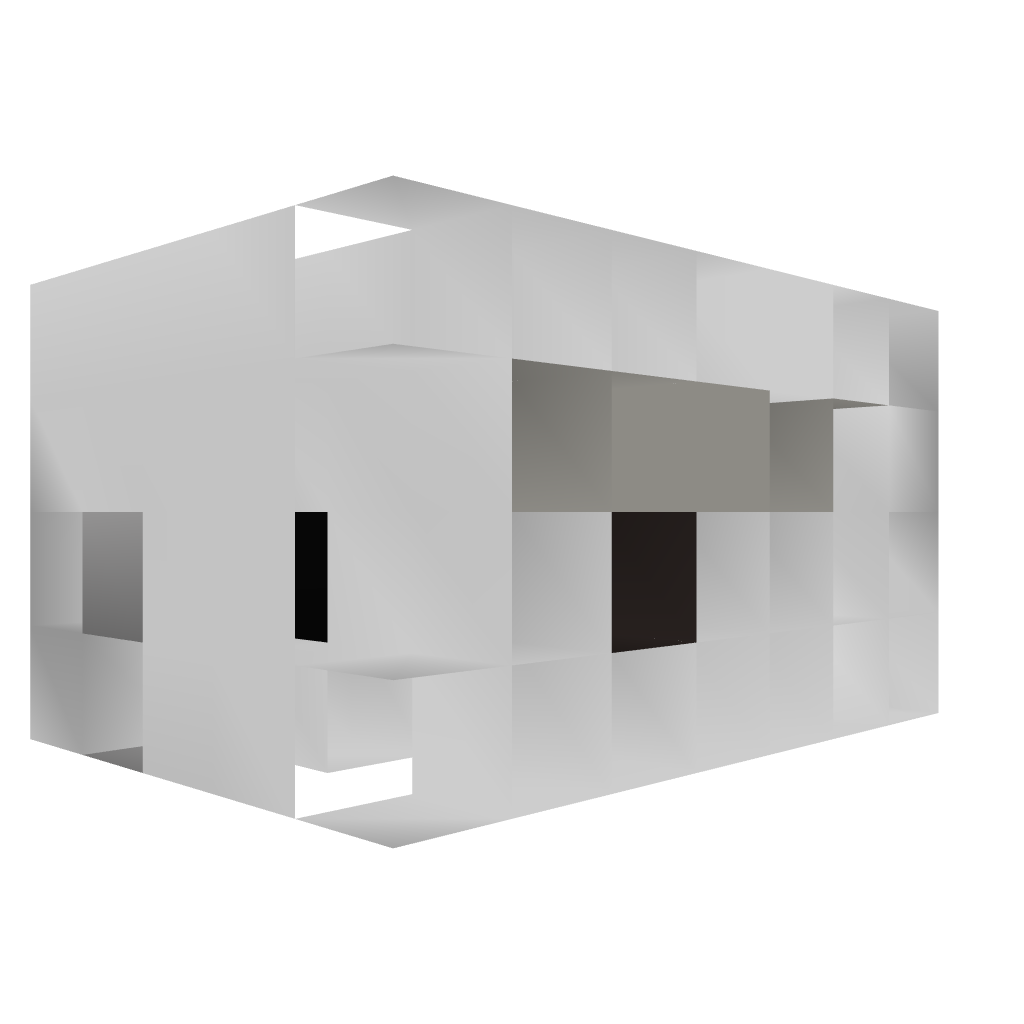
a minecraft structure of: Simple Vending Machine